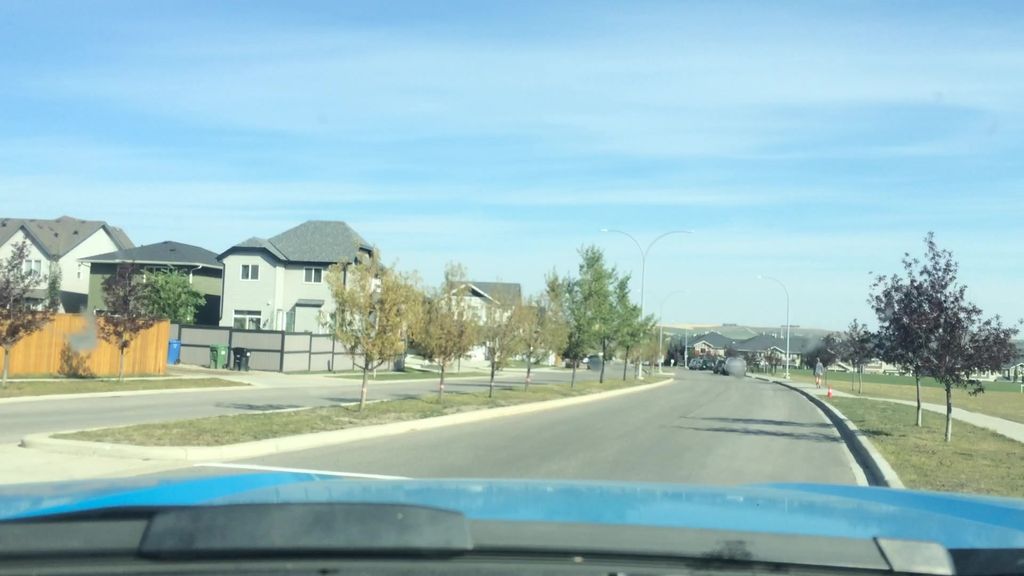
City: calgary